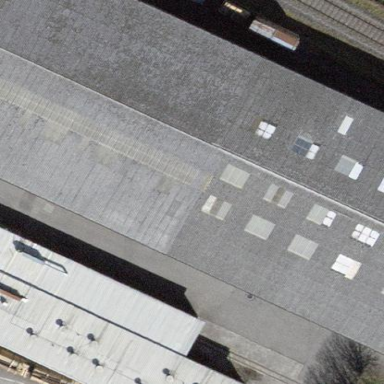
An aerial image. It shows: Warehouse building.